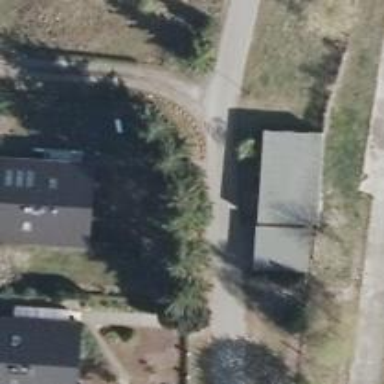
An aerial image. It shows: Asphalt road in residential area.